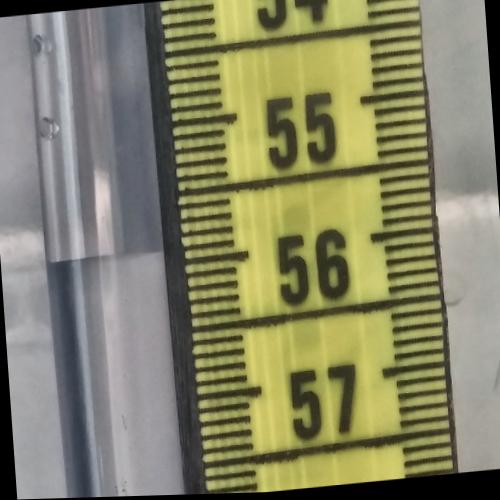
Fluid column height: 55.9 cm